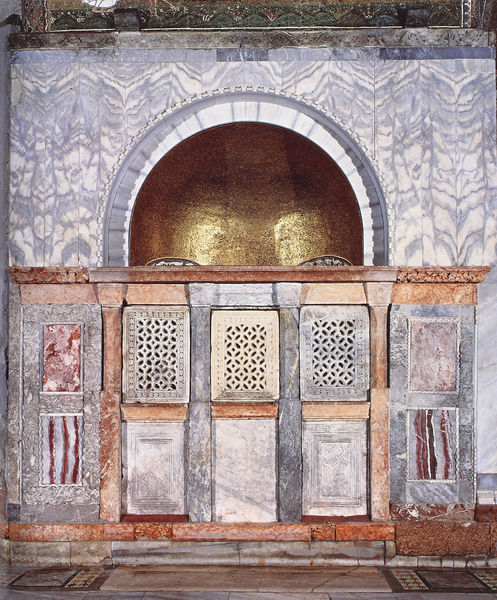
Titel: S. Marco in Venedig
Standort: Venedig, S. Marco (EU - I - Venetien)
Schlagwörter: blau, marmor, säulen, wand, stein, gold, rosa, rund, bogen, mauer, rundbogen, granit, foto, fussboden, nische, vergoldet, orient, orientalisch, halbrund, chorschranke, griechisch, durchbrochen, sakral, beichte, grichisch, italienisch, maurisch, orthodox, beichtstuhl, ortodox, marmaot, svhranke, beichtstul